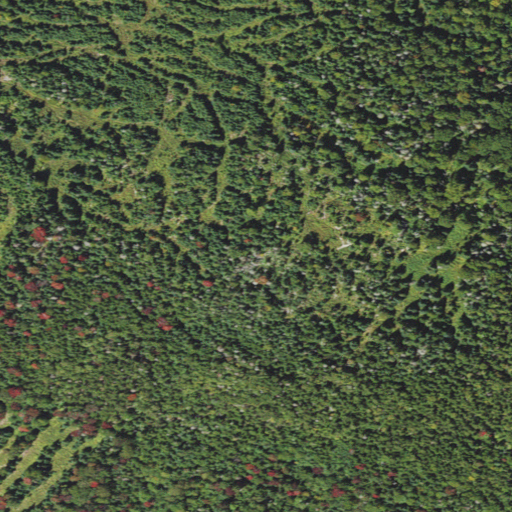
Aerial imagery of mountain in New Hampshire named Cole Hill containing mixed forest, evergreen forest, and deciduous forest